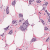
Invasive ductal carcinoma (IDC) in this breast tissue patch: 1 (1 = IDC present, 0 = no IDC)